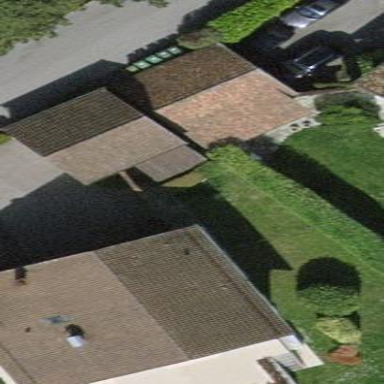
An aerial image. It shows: Garage building.